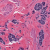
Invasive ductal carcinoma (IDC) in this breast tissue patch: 1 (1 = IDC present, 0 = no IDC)